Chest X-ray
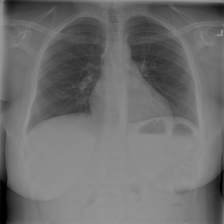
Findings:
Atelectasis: negative
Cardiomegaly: negative
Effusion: negative
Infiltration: positive
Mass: negative
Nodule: negative
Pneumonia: negative
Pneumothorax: negative
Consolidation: negative
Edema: negative
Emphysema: negative
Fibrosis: negative
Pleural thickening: negative
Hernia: negative